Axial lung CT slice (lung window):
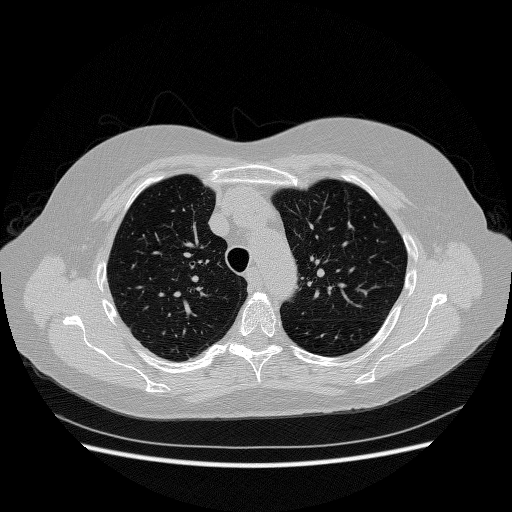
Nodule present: no